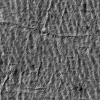
Atmospheric dust classification: not_dusty